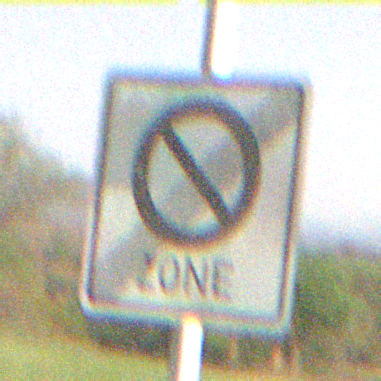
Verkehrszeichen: EndeEingeschraenktesHalteverbotZone
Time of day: Night
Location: Outdoor (Nature)
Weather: Clear
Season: NotSpecified
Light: Natural